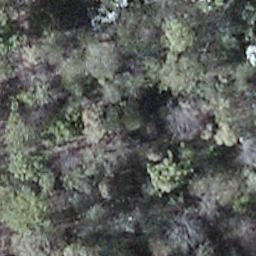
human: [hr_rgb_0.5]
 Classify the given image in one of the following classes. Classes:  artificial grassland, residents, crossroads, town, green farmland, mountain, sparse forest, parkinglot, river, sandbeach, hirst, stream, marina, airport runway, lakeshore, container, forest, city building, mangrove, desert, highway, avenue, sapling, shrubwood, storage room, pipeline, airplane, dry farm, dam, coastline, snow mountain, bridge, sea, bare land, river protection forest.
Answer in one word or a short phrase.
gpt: shrubwood